Field crop: maize
Growth stage: 2
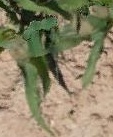
Species: maize